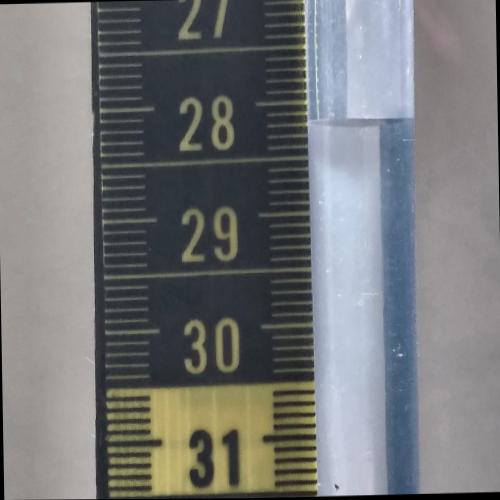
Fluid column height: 28.2 cm